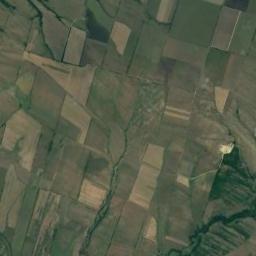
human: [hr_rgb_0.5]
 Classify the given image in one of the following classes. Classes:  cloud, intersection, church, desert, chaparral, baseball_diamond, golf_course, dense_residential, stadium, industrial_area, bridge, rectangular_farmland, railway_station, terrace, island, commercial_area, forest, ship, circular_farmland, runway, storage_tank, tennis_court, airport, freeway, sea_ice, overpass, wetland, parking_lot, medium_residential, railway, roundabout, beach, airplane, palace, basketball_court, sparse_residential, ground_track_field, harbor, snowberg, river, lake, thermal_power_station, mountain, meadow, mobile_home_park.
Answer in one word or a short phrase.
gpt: rectangular_farmland